Question: I have one task, which having Floormap sketch. There are different products rack available.
I need to draw path from user location to user's Wishlist product's rack.
Currently, I can draw line from source to destination (user location to user's Wishlist product's rack). But its just straight line, I need to draw accurate path like if there is any rack in between line, line does not overlapped.

Here is my Code :
'''
for (int i = 0; i < arrAllRackPosition.count; i++) {
if ([self RectContainsLineRect:[arrAllRackPosition[i] CGRectValue] StartPoint:CGPointMake(X + HALF(width) + distance, Y) EndPoint:CGPointMake(destX, destY)]) {
//check rack point where line intersect
NSLog(@"Line start point : %@",NSStringFromCGPoint(CGPointMake(X + HALF(width) + distance, Y)));
NSLog(@"Line end point : %@",NSStringFromCGPoint(CGPointMake(destX, destY)));
NSLog(@"Path Intersect Rack : %@",NSStringFromCGRect([arrAllRackPosition[i] CGRectValue]));
}
else
{
NSLog(@"path not intersect");
}
}
'''
Now I need to get CGPoint where line intersect to rack
For better understanding refer image.
If anyone have idea about it, please answer with code example.
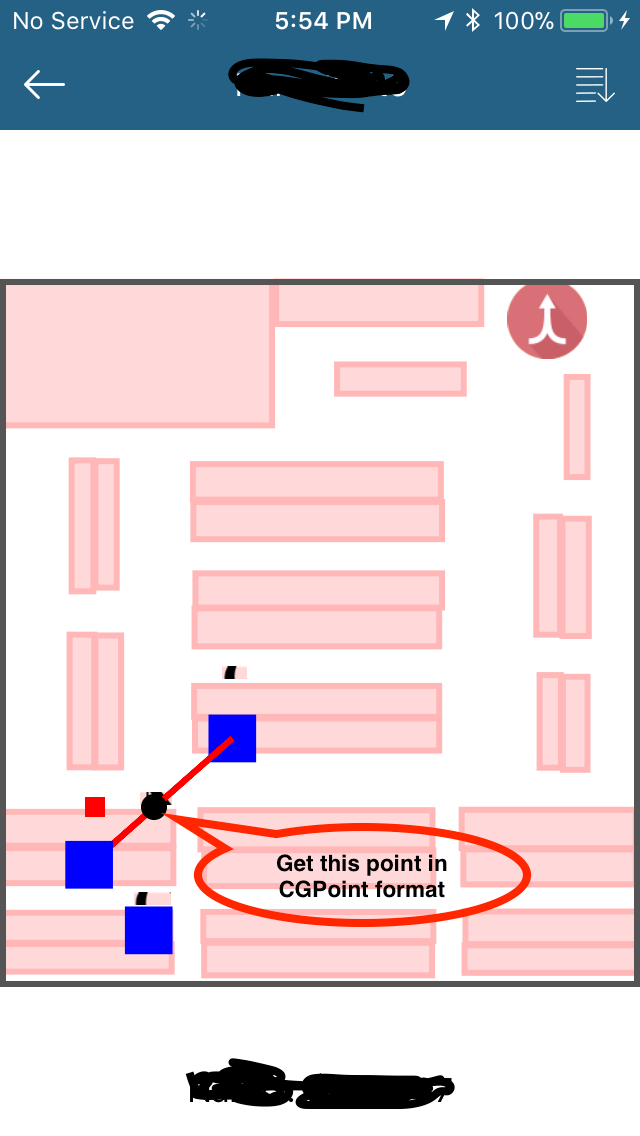
Answer: If you're not afraid of using open source code, there's a library that you can take advantage of that does this work for you: <URL>
And the function that you want to use is:
'CGPoint CGLineIntersectsRectAtPoint(CGRect rect, CGLine line);'
This is actually a C function that looks like this:
'''
CGPoint CGLineIntersectsRectAtPoint(CGRect rect, CGLine line)
{
CGLine top = CGLineMake( CGPointMake( CGRectGetMinX(rect), CGRectGetMinY(rect) ), CGPointMake( CGRectGetMaxX(rect), CGRectGetMinY(rect) ) );
CGLine right = CGLineMake( CGPointMake( CGRectGetMaxX(rect), CGRectGetMinY(rect) ), CGPointMake( CGRectGetMaxX(rect), CGRectGetMaxY(rect) ) );
CGLine bottom = CGLineMake( CGPointMake( CGRectGetMinX(rect), CGRectGetMaxY(rect) ), CGPointMake( CGRectGetMaxX(rect), CGRectGetMaxY(rect) ) );
CGLine left = CGLineMake( CGPointMake( CGRectGetMinX(rect), CGRectGetMinY(rect) ), CGPointMake( CGRectGetMinX(rect), CGRectGetMaxY(rect) ) );
// ensure the line extends beyond outside the rectangle
CGFloat topLeftToBottomRight = CGPointDistance(CGRectTopLeftPoint(rect), CGRectBottomRightPoint(rect));
CGFloat bottomLeftToTopRight = CGPointDistance(CGRectBottomLeftPoint(rect), CGRectTopRightPoint(rect));
CGFloat maxDimension = MT_MAX(topLeftToBottomRight, bottomLeftToTopRight);
CGFloat scaleFactor = maxDimension / MT_MIN(CGLineLength(line), maxDimension);
CGLine extendedLine = CGLineScale(line, scaleFactor + 3);
CGPoint points[4] = { CGLinesIntersectAtPoint(top, extendedLine), CGLinesIntersectAtPoint(right, extendedLine), CGLinesIntersectAtPoint(bottom, extendedLine), CGLinesIntersectAtPoint(left, extendedLine) };
for (int i = 0; i < 4; i++) {
CGPoint p = points[i];
if (!CGPointEqualToPoint(p, NULL_POINT)) {
return p;
}
}
return NULL_POINT;
}
'''
You can potentially simply pick up and drop this function into your own code with some minor modifications (changing the C interface to be Objective-C, define 'MT_MAX' and 'NULL_POINT'), but the easier thing to do would be to simply compile the .c file along with the rest of your project.